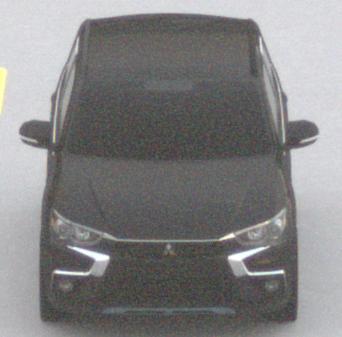
Make: Mitsubishi
Model: Outlander 2.0 Plug-In Hybrid
Detailed model: Outlander (III) Plug-In Hybrid
Model produced from: 2015/10
Model produced until: 2018/08
Doors: 5
Color: black
Road condition: dry road
Daytime: sunrise or sunset
Contrast: low contrast